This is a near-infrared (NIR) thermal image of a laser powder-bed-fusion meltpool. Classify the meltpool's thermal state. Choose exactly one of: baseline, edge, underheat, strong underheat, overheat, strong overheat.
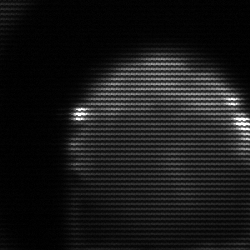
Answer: edge